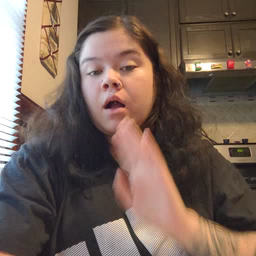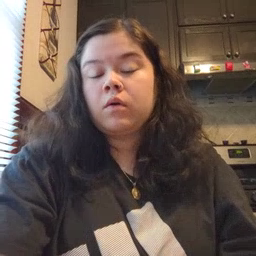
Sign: hear